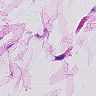
Metastatic tissue present: no